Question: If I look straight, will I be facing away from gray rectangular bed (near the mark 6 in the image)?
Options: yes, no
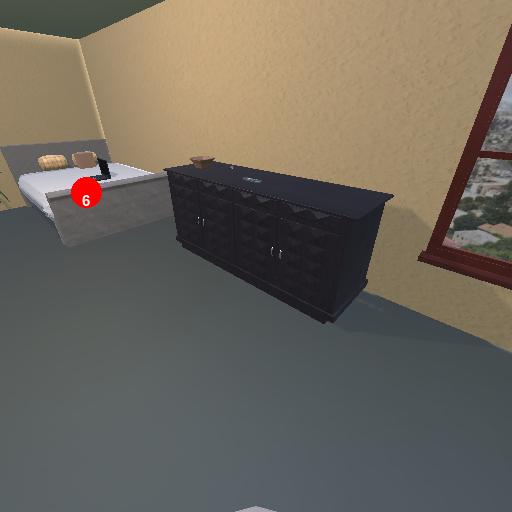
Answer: yes